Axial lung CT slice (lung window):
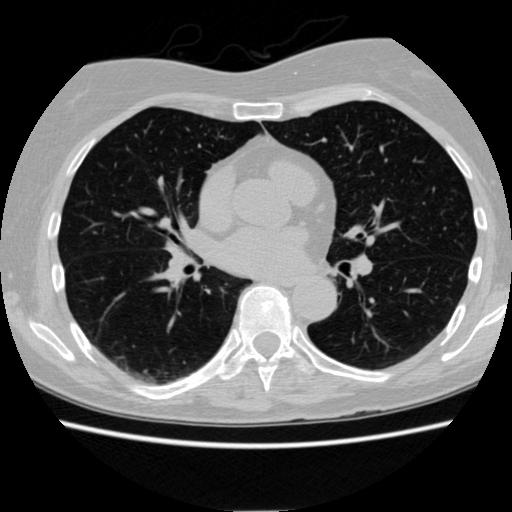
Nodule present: no